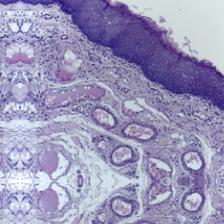
Diagnosis: Normal